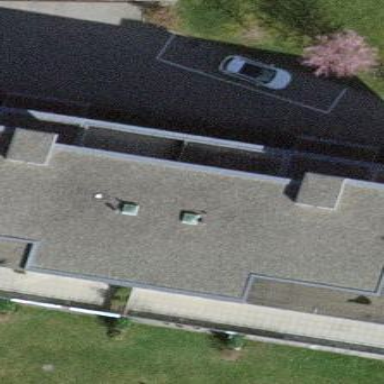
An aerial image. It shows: Part of building with flat gray roof. The building is yellow in color.